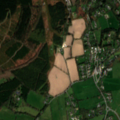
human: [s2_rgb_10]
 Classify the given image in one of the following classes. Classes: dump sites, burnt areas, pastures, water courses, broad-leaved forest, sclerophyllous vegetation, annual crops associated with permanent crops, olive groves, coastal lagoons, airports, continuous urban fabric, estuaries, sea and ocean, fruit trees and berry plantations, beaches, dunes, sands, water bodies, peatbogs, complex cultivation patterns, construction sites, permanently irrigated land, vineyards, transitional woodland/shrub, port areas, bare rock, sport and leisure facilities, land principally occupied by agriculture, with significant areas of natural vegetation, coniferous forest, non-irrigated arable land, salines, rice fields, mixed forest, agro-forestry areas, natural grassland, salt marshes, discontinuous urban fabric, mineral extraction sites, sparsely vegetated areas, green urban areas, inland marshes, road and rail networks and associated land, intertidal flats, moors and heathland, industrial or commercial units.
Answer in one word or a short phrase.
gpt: discontinuous urban fabric, pastures, broad-leaved forest, coniferous forest, mixed forest